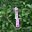
Label: 1